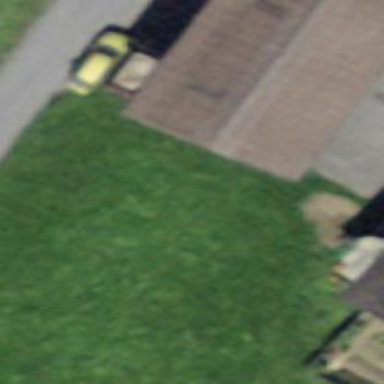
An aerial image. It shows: Shed building.